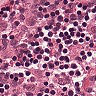
Metastatic tissue present: no